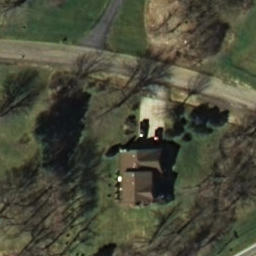
Label: residential